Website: lowes
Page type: order-returns
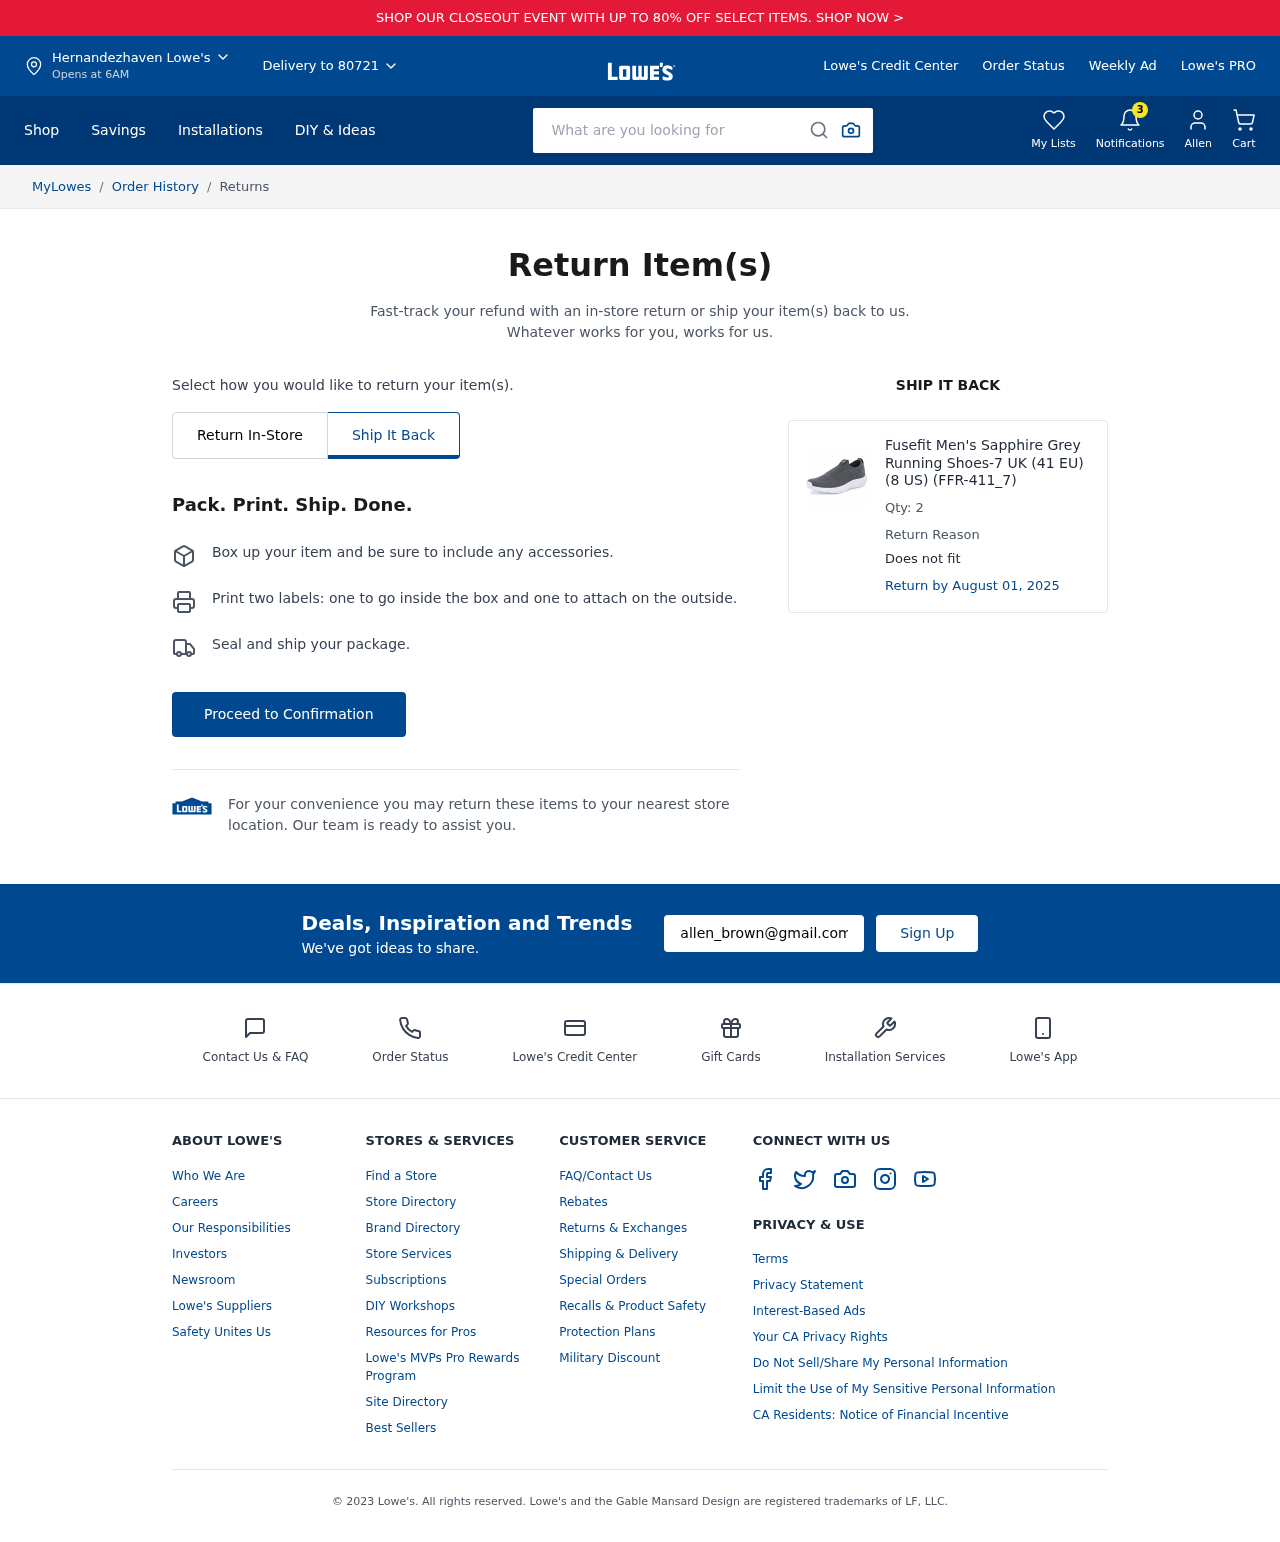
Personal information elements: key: PII_CITY
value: Hernandezhaven
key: PII_EMAIL
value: allen_brown@gmail.com
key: PII_FIRSTNAME
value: Allen
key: PII_POSTCODE
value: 80721
Product elements: key: PRODUCT1_NAME
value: Fusefit Men's Sapphire Grey Running Shoes-7 UK (41 EU) (8 US) (FFR-411_7)
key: PRODUCT1_QUANTITY
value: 2
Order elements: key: ORDER_RETURN_BY_DATE
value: August 01, 2025
Search elements: key: HEADER_SEARCH
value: What are you looking for
Other elements: key: NOTIFICATION_COUNT
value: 3